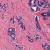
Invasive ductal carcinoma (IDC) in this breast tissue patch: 1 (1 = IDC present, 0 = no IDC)